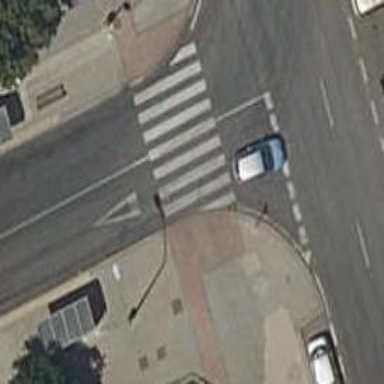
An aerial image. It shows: Uncontrolled zebra crossing on the road.